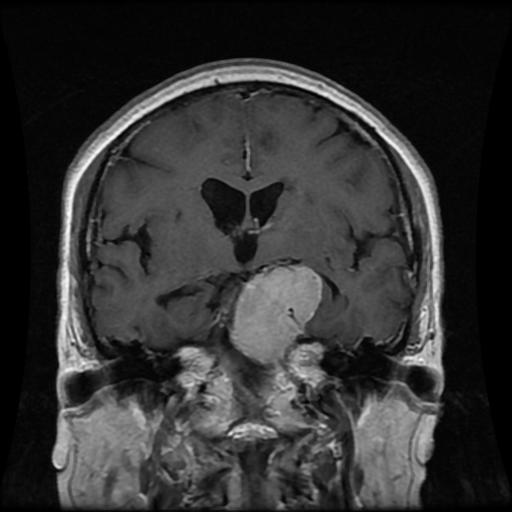
Label: meningioma